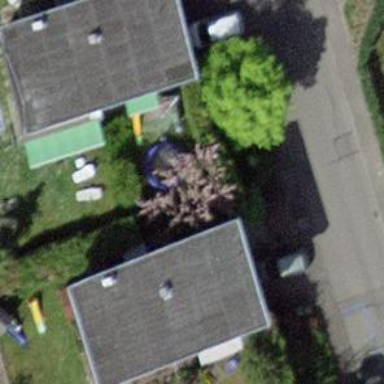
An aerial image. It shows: Simple and straightforward house.